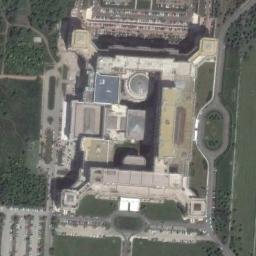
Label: palace